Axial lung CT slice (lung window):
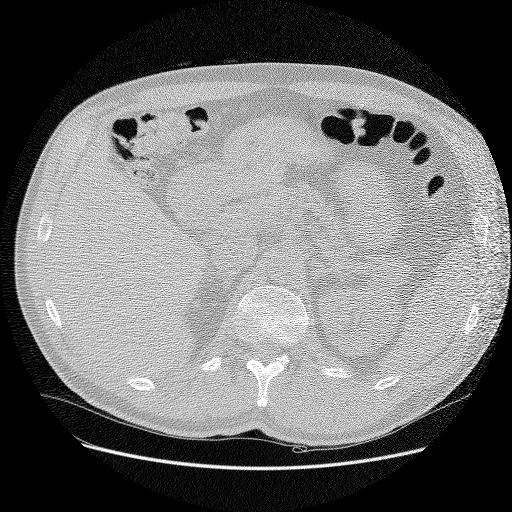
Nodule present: no